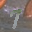
Label: 7